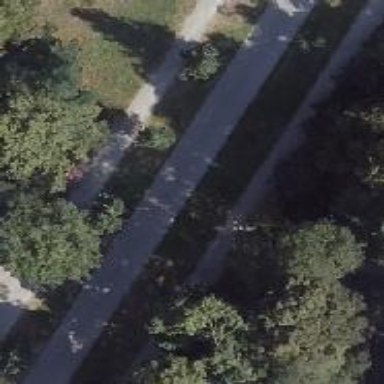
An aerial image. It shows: Tree-lined avenue.